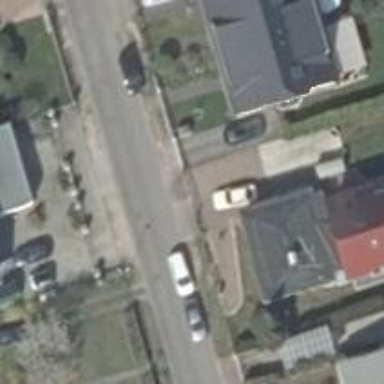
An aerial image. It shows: Smooth asphalt road in residential area.